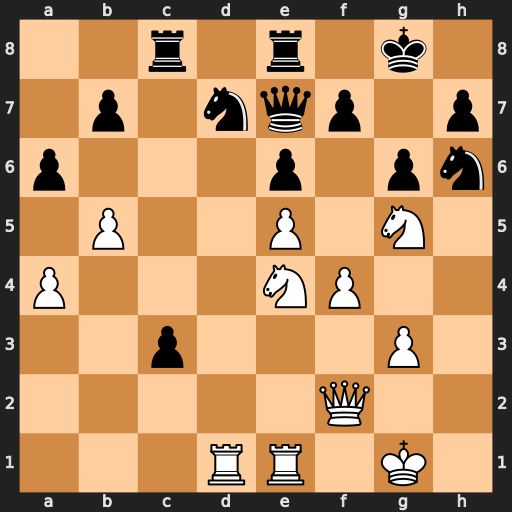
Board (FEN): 2r1r1k1/1p1nqp1p/p3p1pn/1P2P1N1/P3NP2/2p3P1/5Q2/3RR1K1
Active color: w
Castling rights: -
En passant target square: -
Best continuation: Rxd7 Qxd7 Nf6+ Kg7 Nxd7